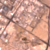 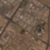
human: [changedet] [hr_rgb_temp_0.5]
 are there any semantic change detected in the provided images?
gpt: The area appears the same.